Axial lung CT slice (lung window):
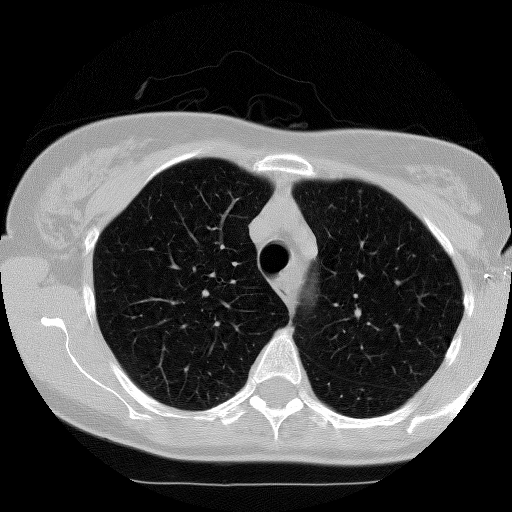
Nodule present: no